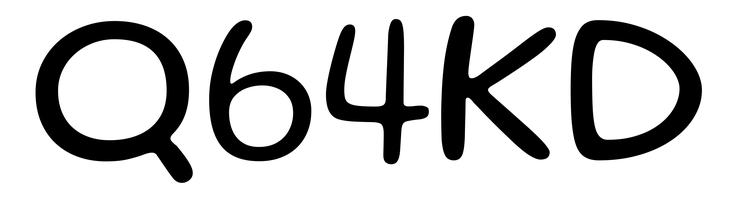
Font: Gluten_Light